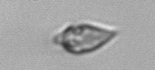
Label: Oxytoxum